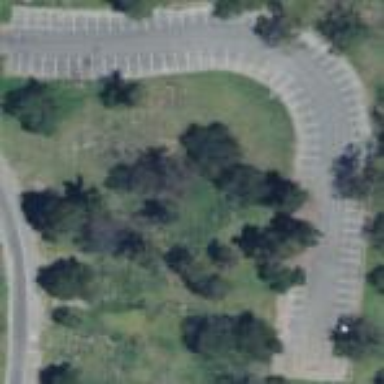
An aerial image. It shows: Parking area.